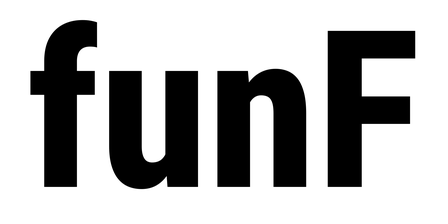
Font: Roboto_Condensed_ExtraBold